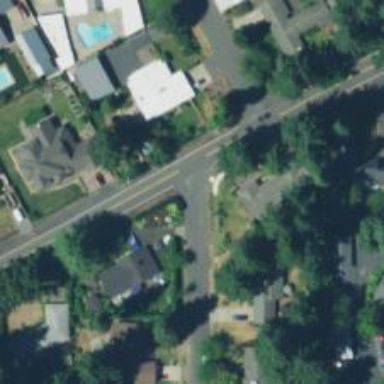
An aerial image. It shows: Residential road with sidewalk on the left side.